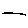
Label: line